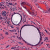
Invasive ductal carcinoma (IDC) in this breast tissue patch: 0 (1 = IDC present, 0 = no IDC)